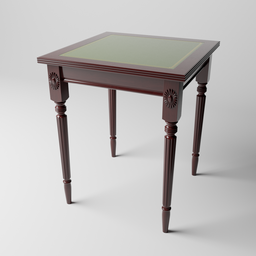
Label: furniture